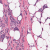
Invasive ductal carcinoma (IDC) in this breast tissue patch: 0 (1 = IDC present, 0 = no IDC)